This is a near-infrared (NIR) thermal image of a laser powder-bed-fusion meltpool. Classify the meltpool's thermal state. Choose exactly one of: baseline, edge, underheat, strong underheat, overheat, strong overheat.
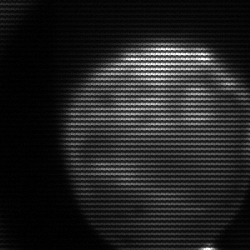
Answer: edge